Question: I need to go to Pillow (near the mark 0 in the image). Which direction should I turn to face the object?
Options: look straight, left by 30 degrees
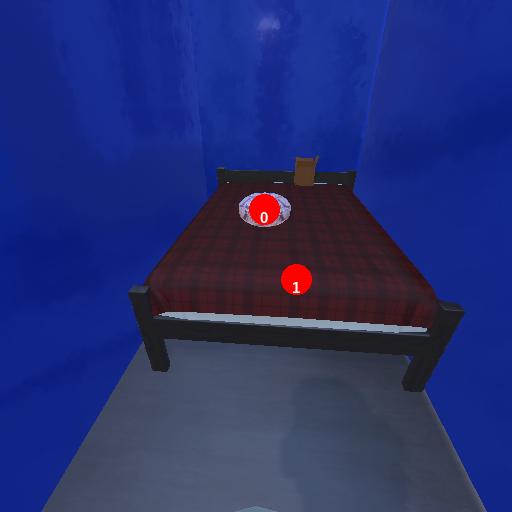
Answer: look straight